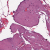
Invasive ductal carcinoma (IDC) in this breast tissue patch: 0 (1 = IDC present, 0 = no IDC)